Question: Find the minimum number of moves required to get from the Tower of Hanoi state described in the figure to the completed state
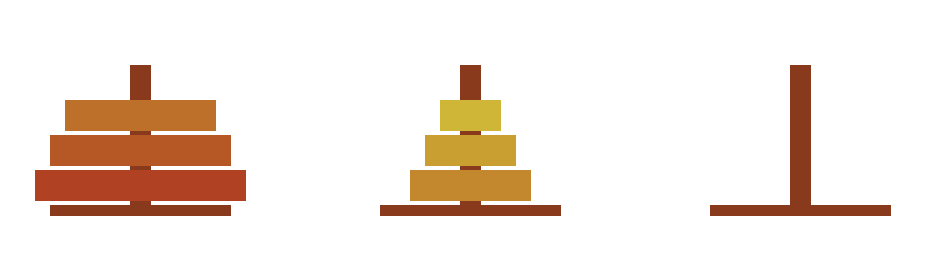
Answer: 56